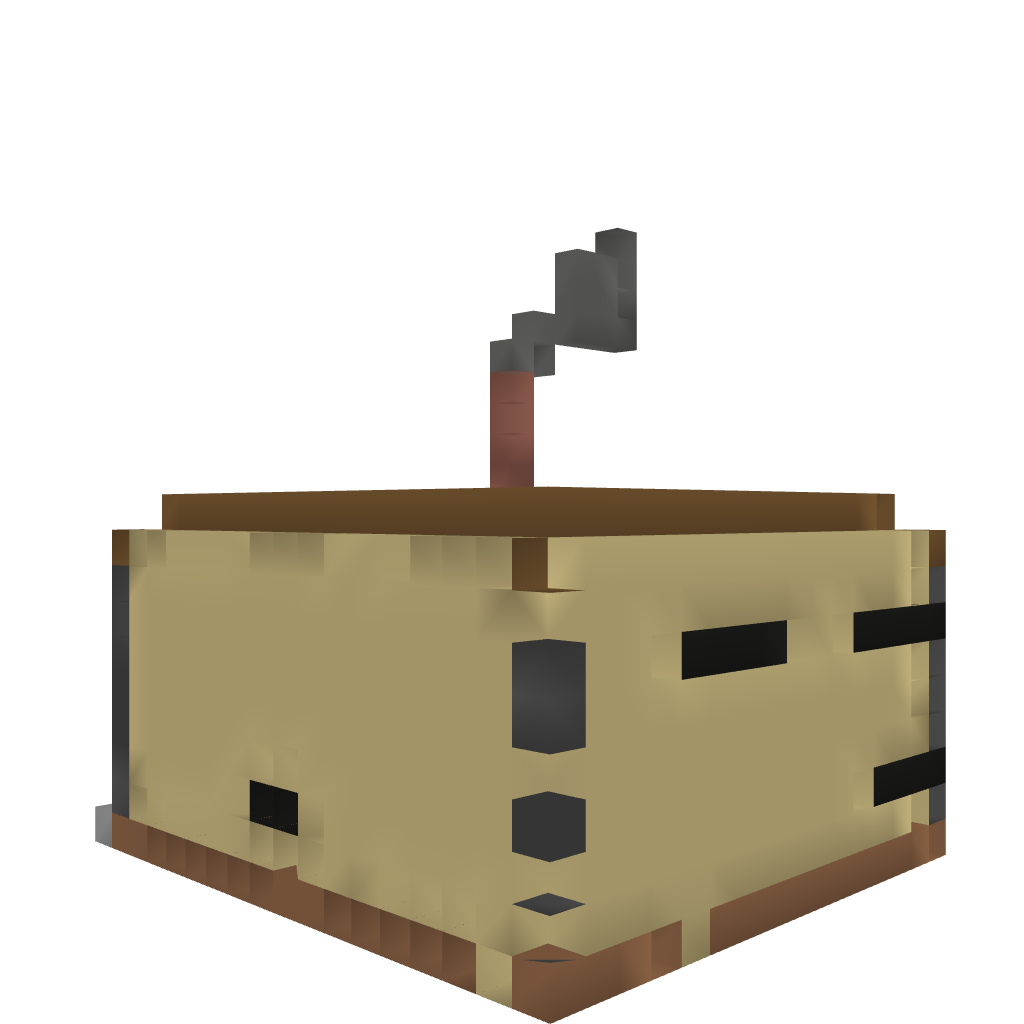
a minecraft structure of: Modern house